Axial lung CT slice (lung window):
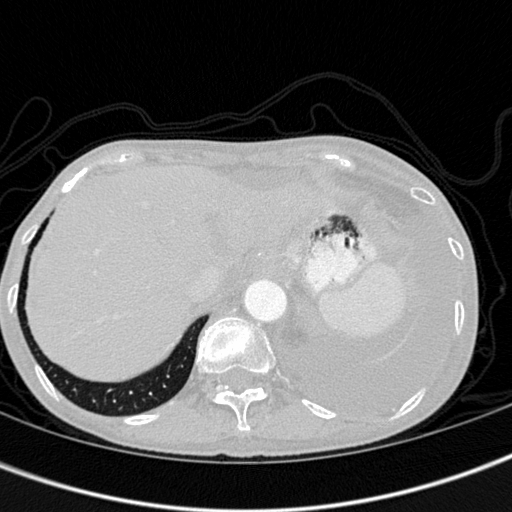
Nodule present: no